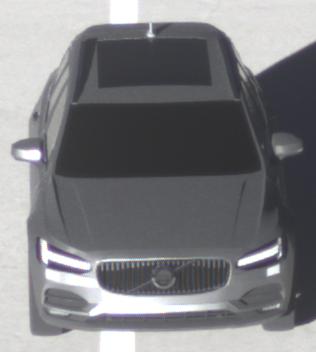
Make: Volvo
Model: V90
Detailed model: -
Model produced from: 2016
Model produced until: 2020
Doors: 5
Color: gray
Road condition: dry road
Daytime: sunrise or sunset
Contrast: high contrast